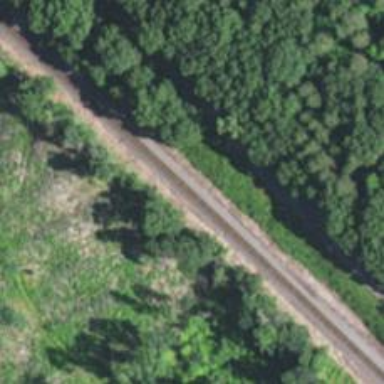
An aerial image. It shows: Railway track.